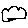
Label: cloud